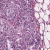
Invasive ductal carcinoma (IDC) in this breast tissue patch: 1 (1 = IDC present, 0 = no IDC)